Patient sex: M
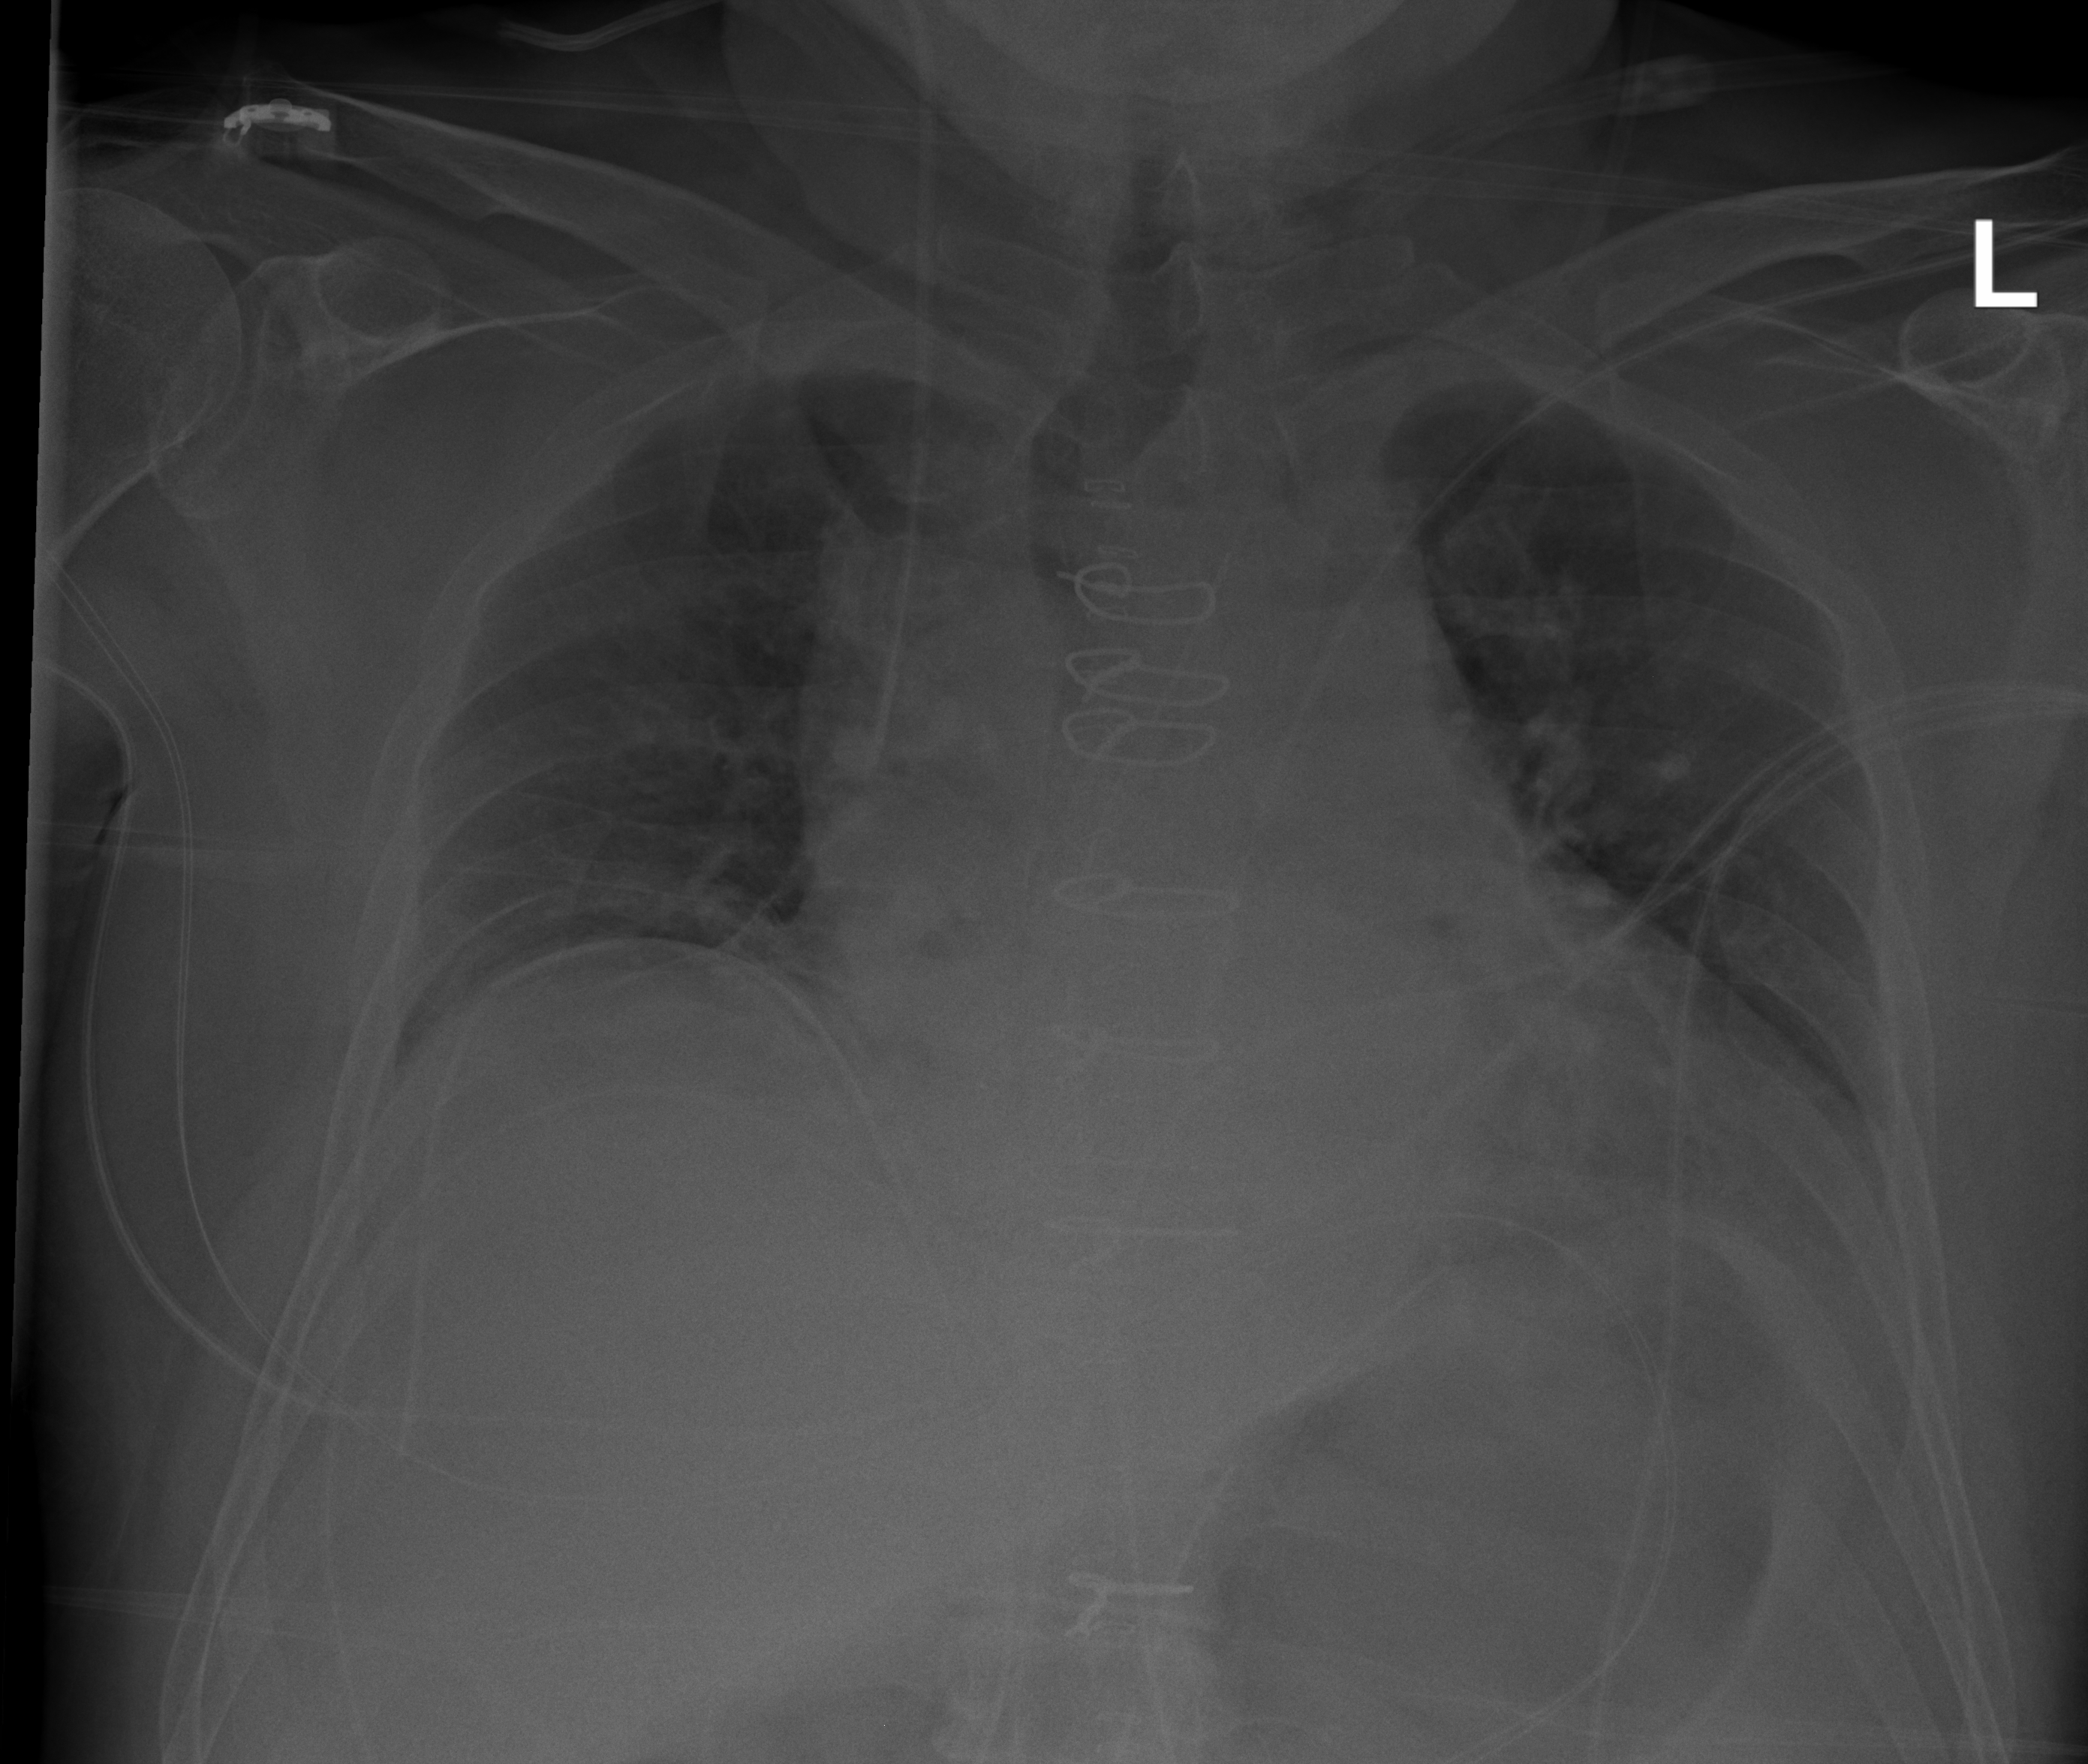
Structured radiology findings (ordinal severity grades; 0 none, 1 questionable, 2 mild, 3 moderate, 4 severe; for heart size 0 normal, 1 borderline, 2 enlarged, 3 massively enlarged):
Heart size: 2
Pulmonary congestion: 0
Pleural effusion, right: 0
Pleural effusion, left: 2
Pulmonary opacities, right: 0
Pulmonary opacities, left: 0
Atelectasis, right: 2
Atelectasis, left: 2